Question: I would like to know the best way of using Linear Layout or Table Layout for designing attached android screen.

I am using Linear layout as main layout and then adding the sub Linear layouts and Table Layouts in it. Is this the best way of doing???
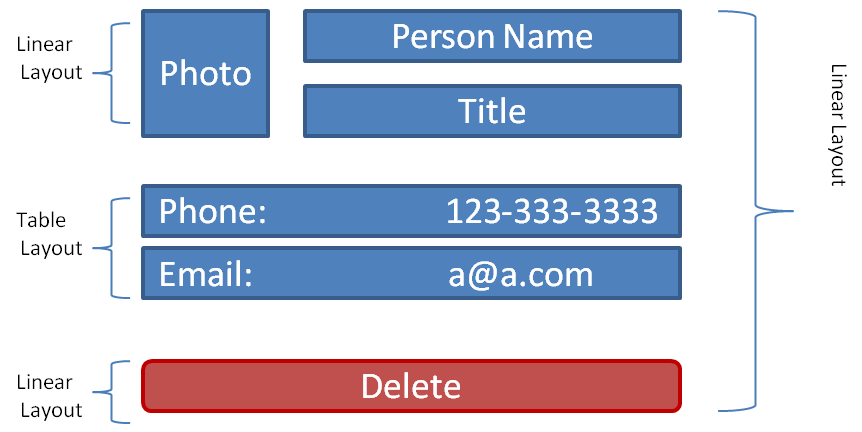
Answer: Use <URL>.
This should get you started. It's not perfectly what you want but it hopefully is close. I didn't test the code so I don't even know if it compiles. Shouldn't be too far from the final code though. :)
'''
<RelativeLayout>
<!-- Image, may want to size this as a square using dp pixels say, 64dpx64dp -->
<ImageView android:id="@+id/PhotoImageView" android:layout_width="wrap_content" android:layout_height="wrap_content" android:layout_alignParentTop="true" android:layout_alignParentLeft="true" />
<!-- TextViews at the right of the image. Stacked, caution this might end up being taller than the ImageView itself. -->
<TextView android:id="@+id/PersonNameTextView" android:layout_width="wrap_content" android:layout_height="wrap_content" android:layout_alignParentRight="true" android:layout_toRightOf="@id/PhotoImageView" />
<TextView android:id="@+id/TitleTextView" android:layout_width="wrap_content" android:layout_height="wrap_content" android:layout_alignParentRight="true" android:layout_toRightOf="@id/PhotoImageView" android:layout_below="@id/PersonNameTextView" />
<!-- Stacked TextViews below, you can split this out to side by side TextViews but that's more work. -->
<TextView android:id="@+id/PhoneTextView" android:layout_width="match_parent" android:layout_height="wrap_content" android:layout_below="@id/PhotoImageView" />
<TextView android:id="@+id/EmailTextView" android:layout_width="match_parent" android:layout_height="wrap_content" android:layout_below="@id/PhoneTextView" />
<!-- Delete button placed at the bottom. -->
<Button android:id="@+id/DeleteButton" android:layout_width="match_parent" android:layout_height="wrap_content" android:layout_alignParentBottom="true" />
</RelativeLayout>
'''